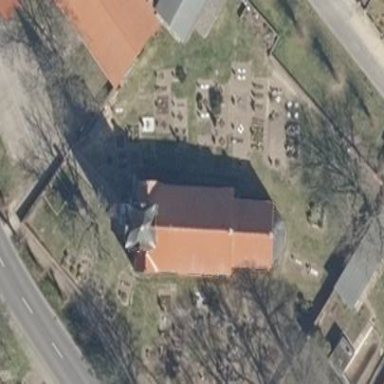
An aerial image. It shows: Cemetery.